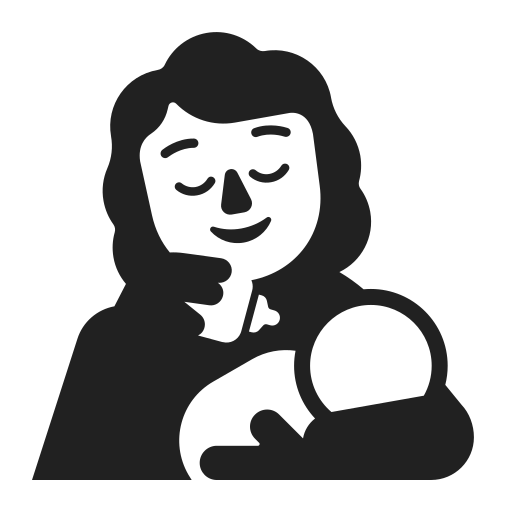
woman feeding baby high contrast default